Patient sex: M
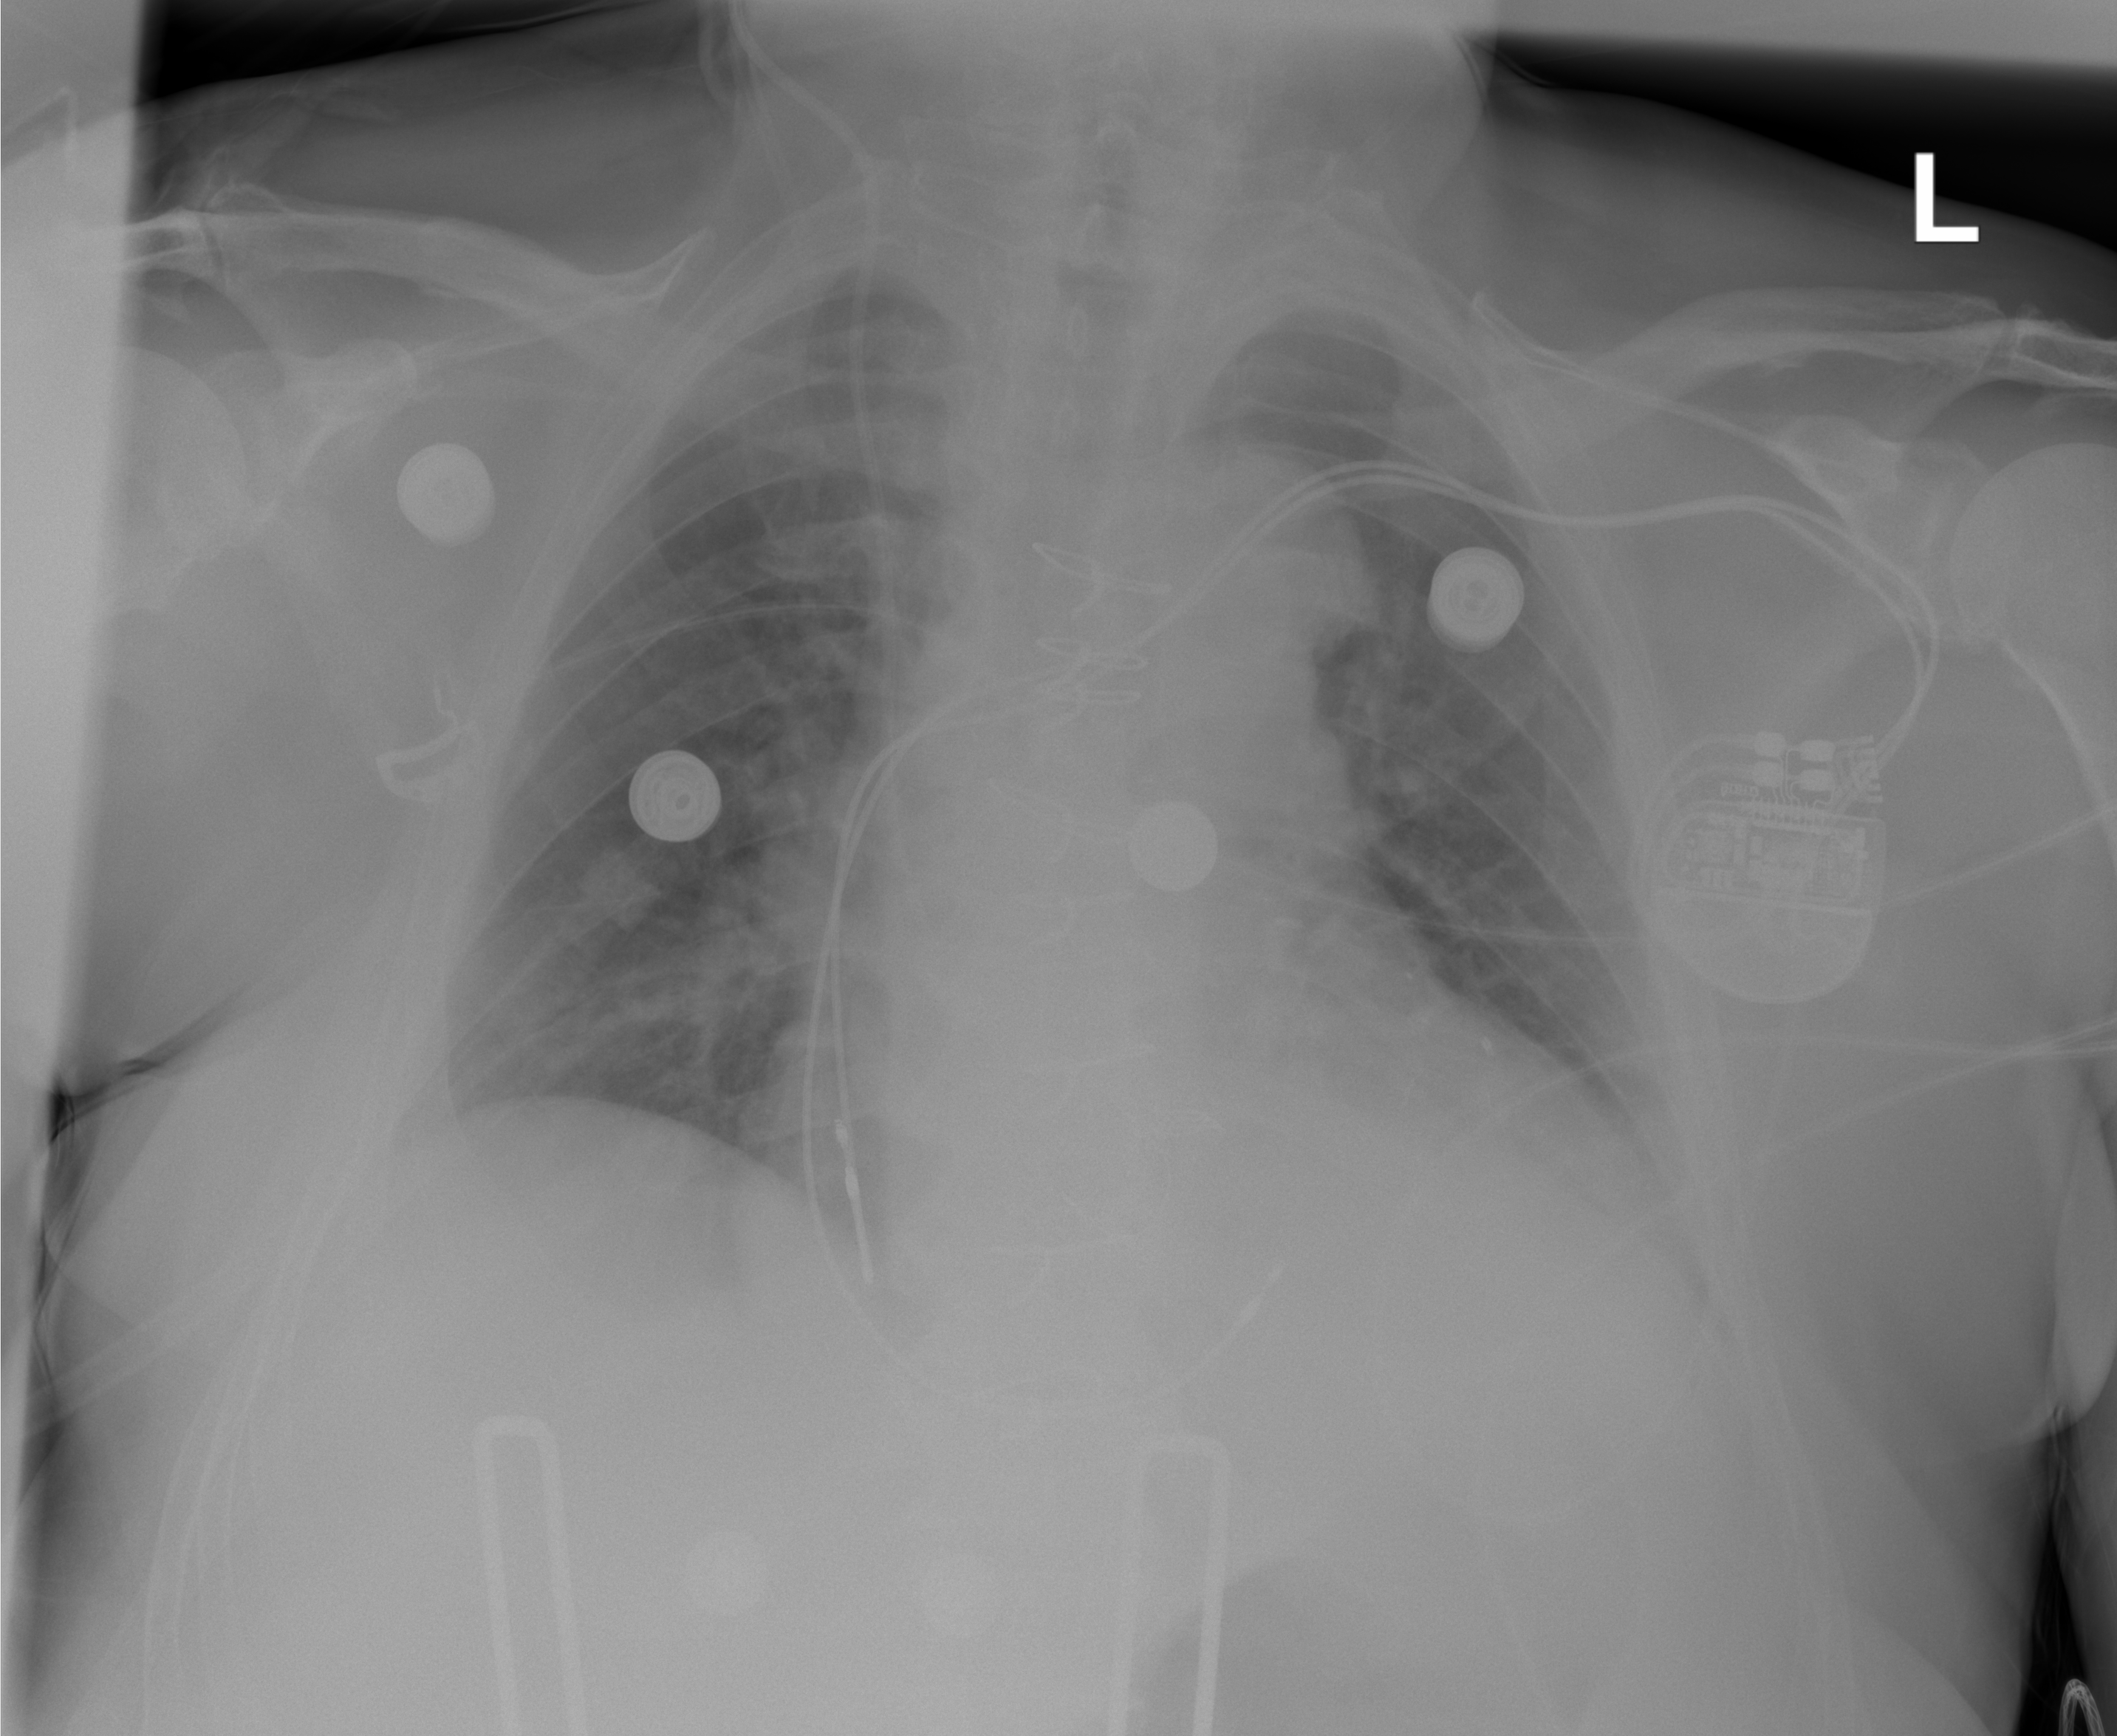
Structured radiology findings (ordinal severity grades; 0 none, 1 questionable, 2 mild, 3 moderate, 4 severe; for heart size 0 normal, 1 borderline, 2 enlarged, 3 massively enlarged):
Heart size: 2
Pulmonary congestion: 1
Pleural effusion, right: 0
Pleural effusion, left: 2
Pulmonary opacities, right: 1
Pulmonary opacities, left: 1
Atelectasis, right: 0
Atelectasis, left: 2